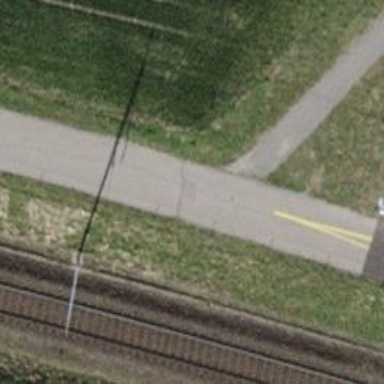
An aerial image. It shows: Path surfaced with fine gravel.